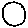
Label: circle